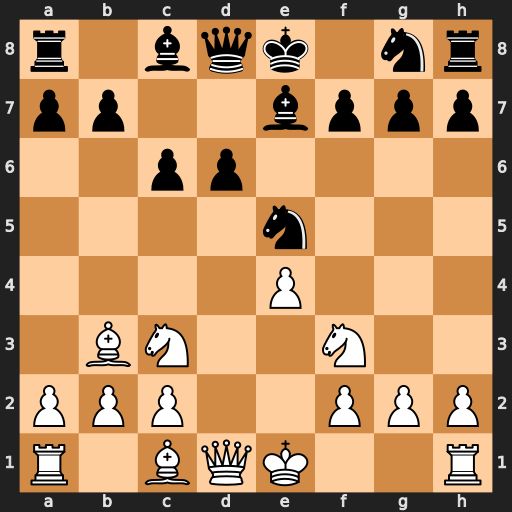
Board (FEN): r1bqk1nr/pp2bppp/2pp4/4n3/4P3/1BN2N2/PPP2PPP/R1BQK2R
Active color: w
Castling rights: KQkq
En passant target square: -
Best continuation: Nxe5 dxe5 Qh5